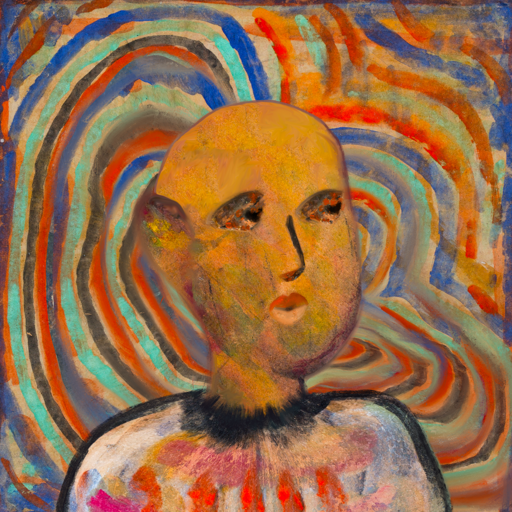
Background: Sisters, Head And Neck Side: Gypsy_Mother, Face Side: Gypsy_Queen, Bust: Childish, Hair Side: Blank, Head Accessory: Blank, Second Necklace: Blank, Necklace: Blank, Baby: Blank